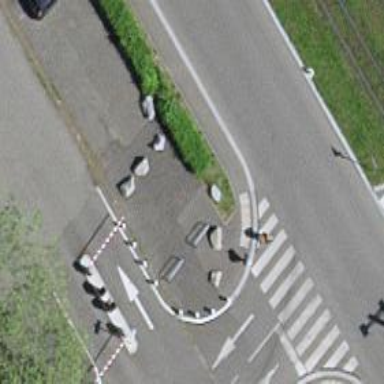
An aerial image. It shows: Lift gate barrier.